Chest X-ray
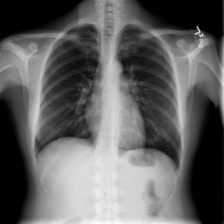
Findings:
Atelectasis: negative
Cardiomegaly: negative
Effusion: negative
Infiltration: negative
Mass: negative
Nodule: negative
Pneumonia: negative
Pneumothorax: negative
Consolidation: negative
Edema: negative
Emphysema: negative
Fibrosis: negative
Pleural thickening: negative
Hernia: negative